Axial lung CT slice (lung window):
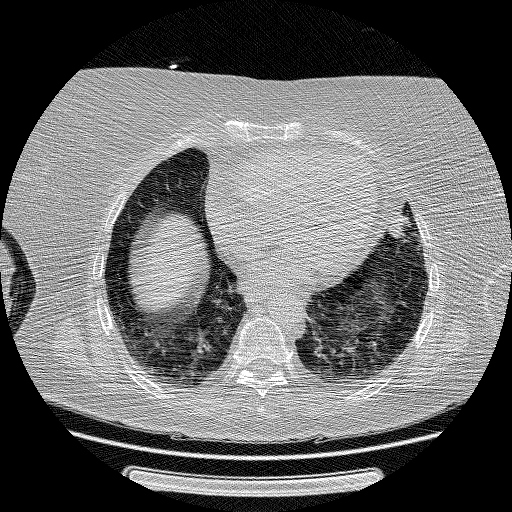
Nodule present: yes
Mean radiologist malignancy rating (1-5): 3